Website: macys
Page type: billing-address
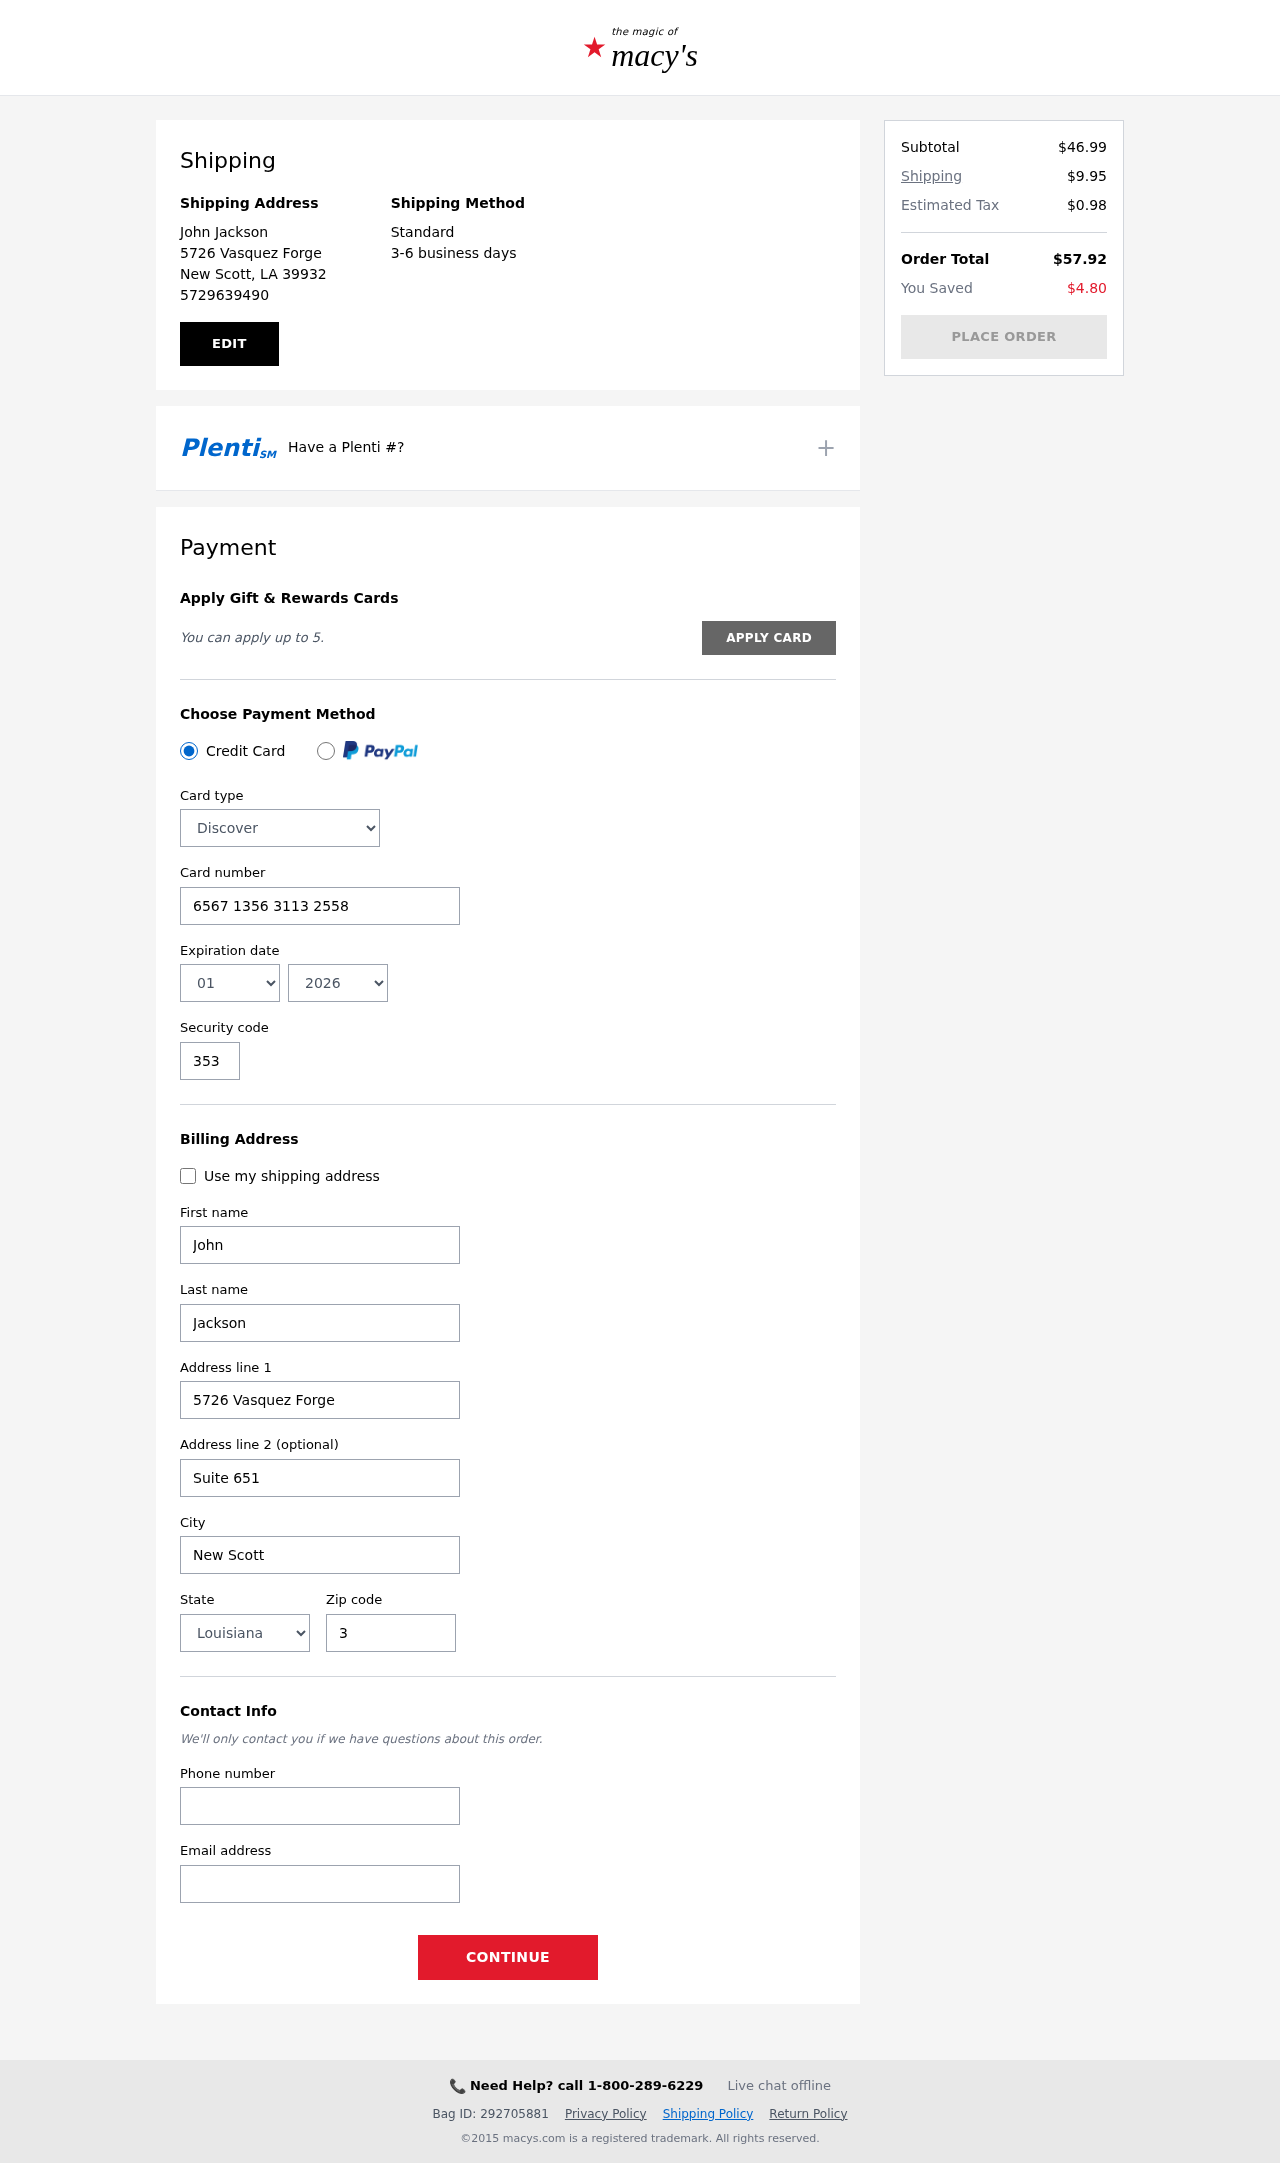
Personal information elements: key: PII_CARD_CVV
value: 353
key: PII_CARD_EXPIRY_MONTH
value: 01
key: PII_CARD_EXPIRY_YEAR
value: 26
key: PII_CARD_NUMBER
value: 6567 1356 3113 2558
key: PII_CARD_TYPE
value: Discover
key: PII_CITY
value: New Scott
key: PII_CITY_STATE_ZIP
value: New Scott, LA 39932
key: PII_EMAIL
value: johnjackson@hotmail.com
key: PII_FIRSTNAME
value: John
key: PII_FULLNAME
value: John Jackson
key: PII_LASTNAME
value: Jackson
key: PII_PHONE
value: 5729639490
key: PII_POSTCODE
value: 39932
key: PII_STATE
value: Louisiana
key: PII_STREET
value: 5726 Vasquez Forge
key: PII_STREET2
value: Suite 651
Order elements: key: ORDER_SUBTOTAL
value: $46.99
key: ORDER_SHIPPING_COST
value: $9.95
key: ORDER_TAX
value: $0.98
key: ORDER_TOTAL
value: $57.92
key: ORDER_SAVINGS
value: $4.80